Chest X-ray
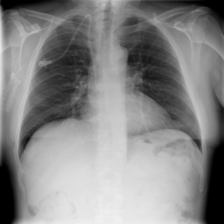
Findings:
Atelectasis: negative
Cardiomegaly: negative
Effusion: negative
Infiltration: negative
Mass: negative
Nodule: negative
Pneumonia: negative
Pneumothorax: negative
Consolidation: negative
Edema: negative
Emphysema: negative
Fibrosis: negative
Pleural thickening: negative
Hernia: negative